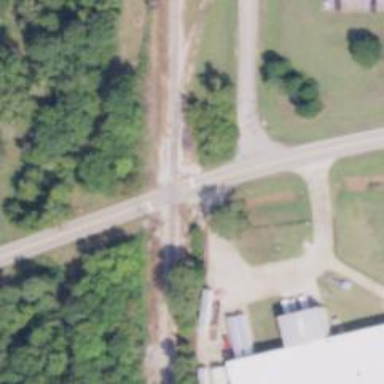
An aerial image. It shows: Railway level crossing.